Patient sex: F
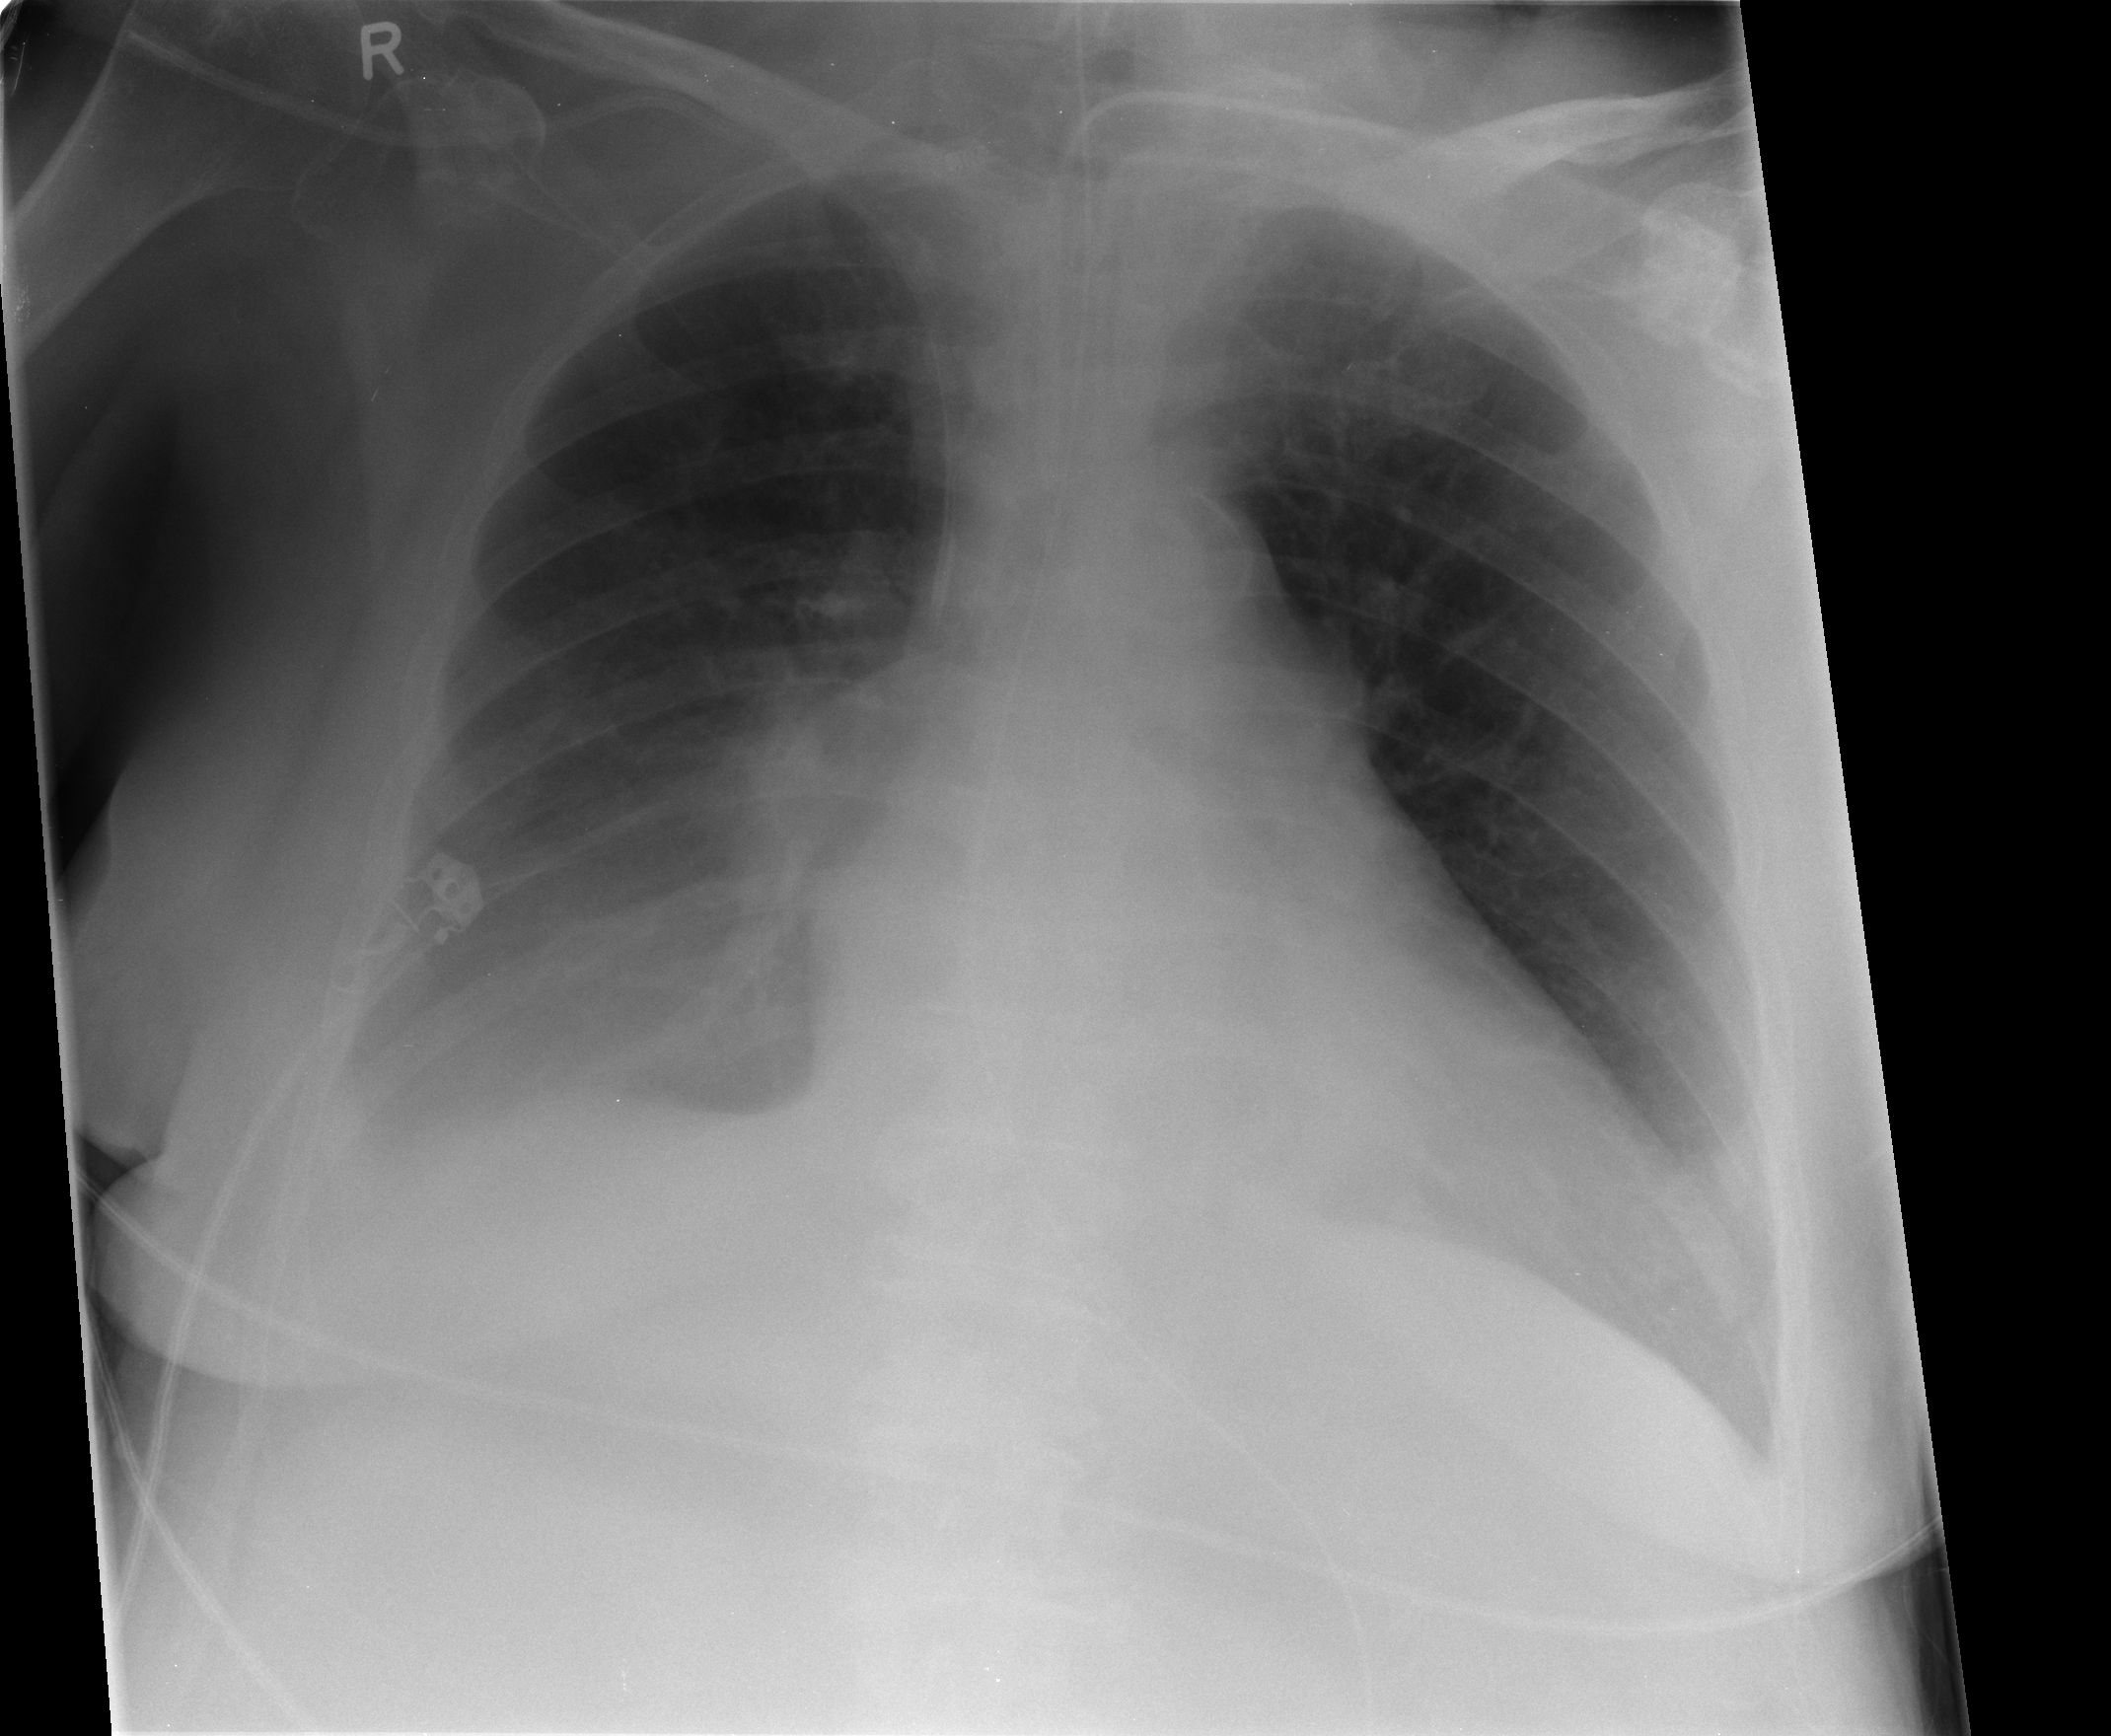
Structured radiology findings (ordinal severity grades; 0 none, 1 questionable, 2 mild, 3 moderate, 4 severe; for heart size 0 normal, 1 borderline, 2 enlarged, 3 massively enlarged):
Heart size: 2
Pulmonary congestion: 0
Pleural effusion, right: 2
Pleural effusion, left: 1
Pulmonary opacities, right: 0
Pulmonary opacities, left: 0
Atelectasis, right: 2
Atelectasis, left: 1